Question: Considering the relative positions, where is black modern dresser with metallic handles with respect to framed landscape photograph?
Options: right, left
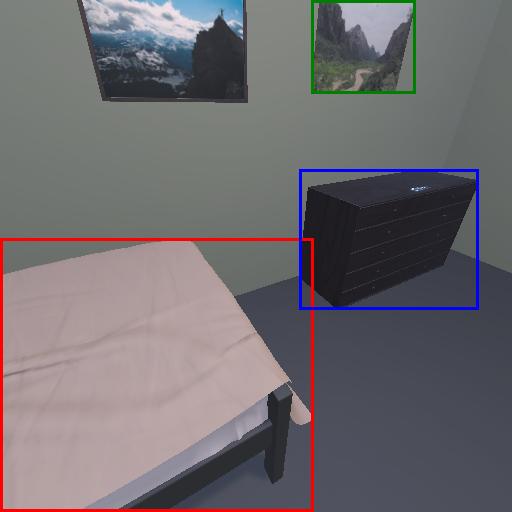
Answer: right